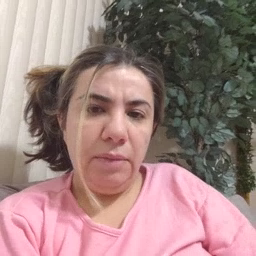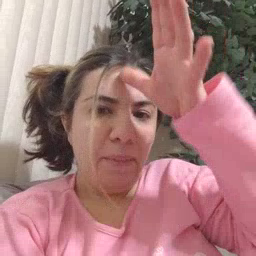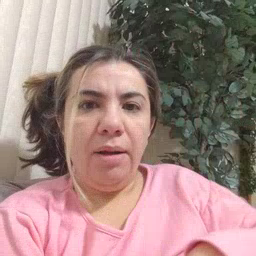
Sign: man